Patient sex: M
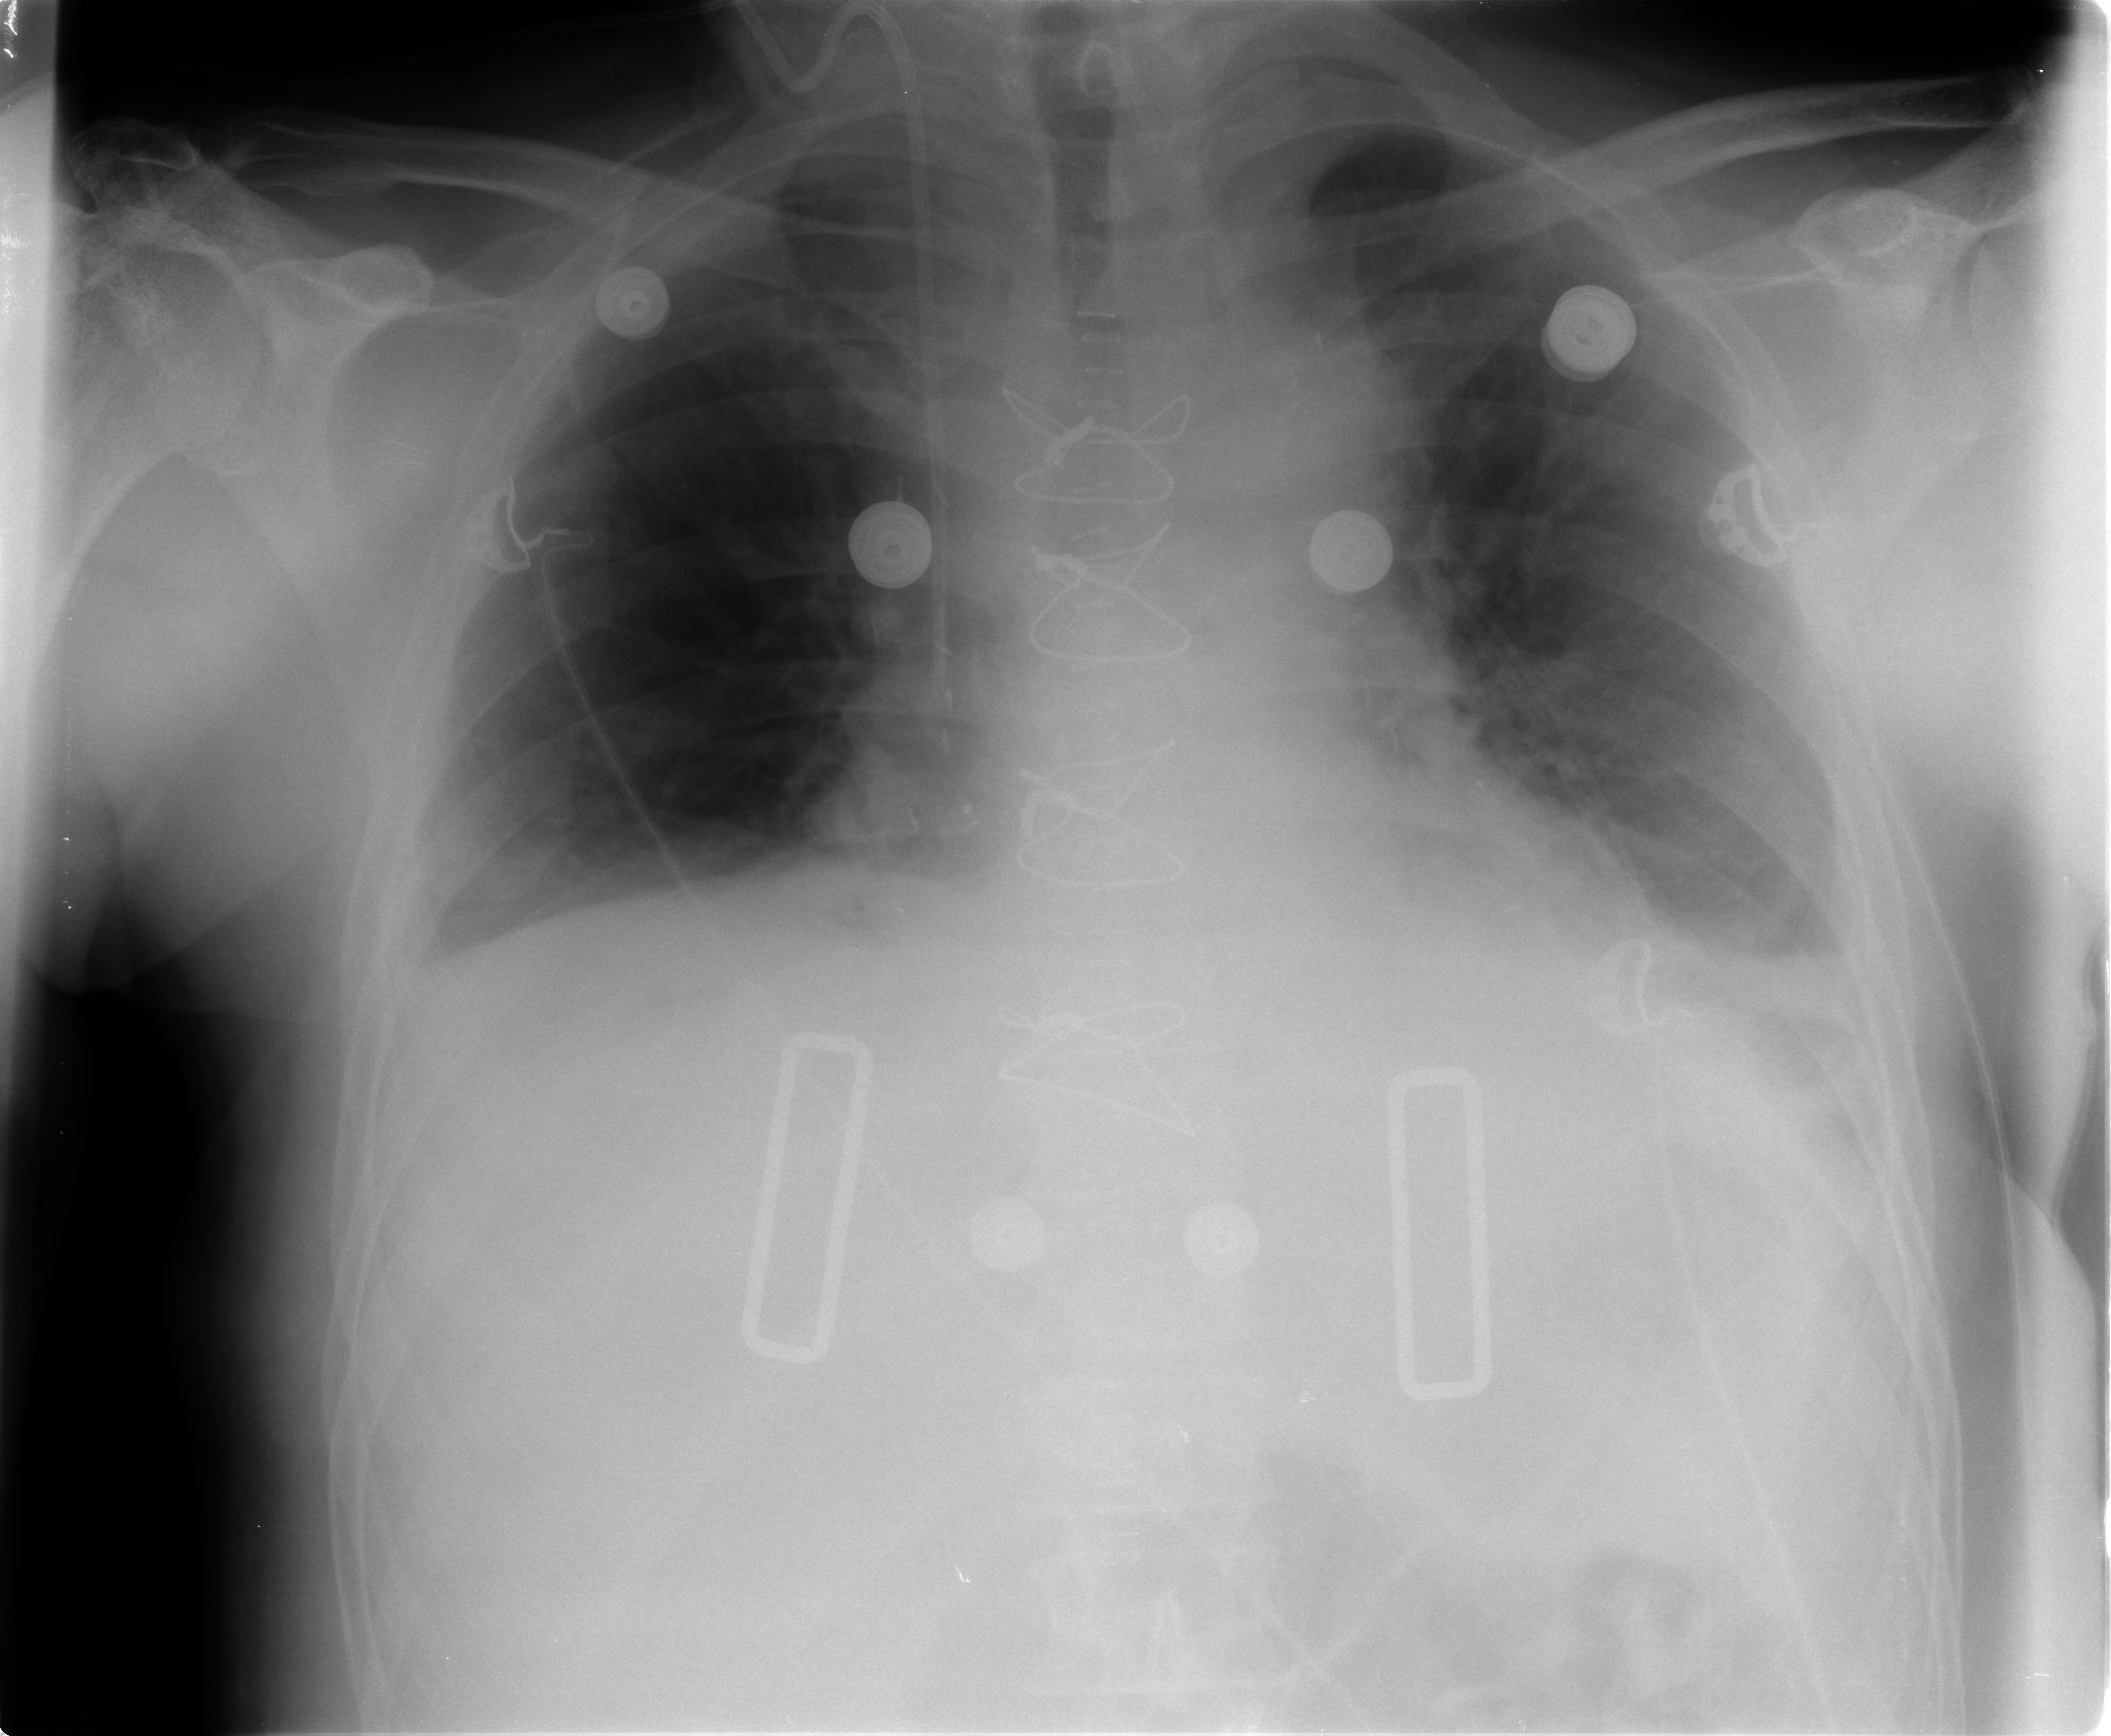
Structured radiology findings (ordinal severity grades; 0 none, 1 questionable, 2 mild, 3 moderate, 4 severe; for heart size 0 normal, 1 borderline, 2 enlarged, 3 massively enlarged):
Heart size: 1
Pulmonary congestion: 0
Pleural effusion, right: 2
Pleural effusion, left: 2
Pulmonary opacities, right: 0
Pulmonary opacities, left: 0
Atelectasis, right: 0
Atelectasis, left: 0